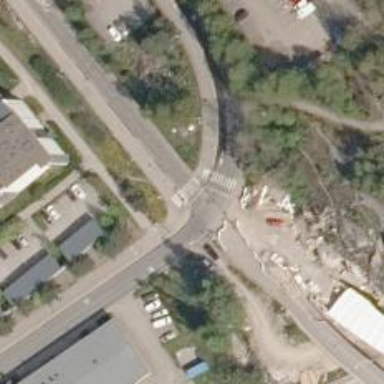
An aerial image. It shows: Uncontrolled crossing where road intersects with railway.